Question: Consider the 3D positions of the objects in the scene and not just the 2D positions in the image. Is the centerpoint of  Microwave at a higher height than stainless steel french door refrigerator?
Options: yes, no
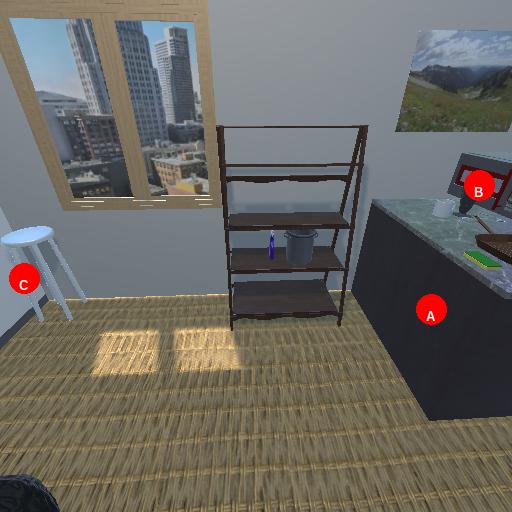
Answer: yes